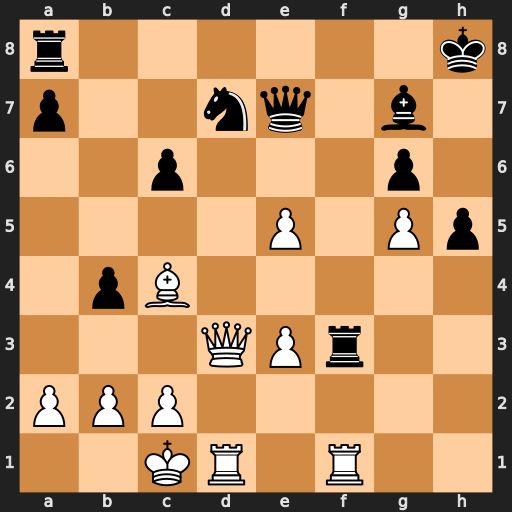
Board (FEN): r6k/p2nq1b1/2p3p1/4P1Pp/1pB5/3QPr2/PPP5/2KR1R2
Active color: w
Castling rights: -
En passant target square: -
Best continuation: Qxg6 Qe8 Qxe8+